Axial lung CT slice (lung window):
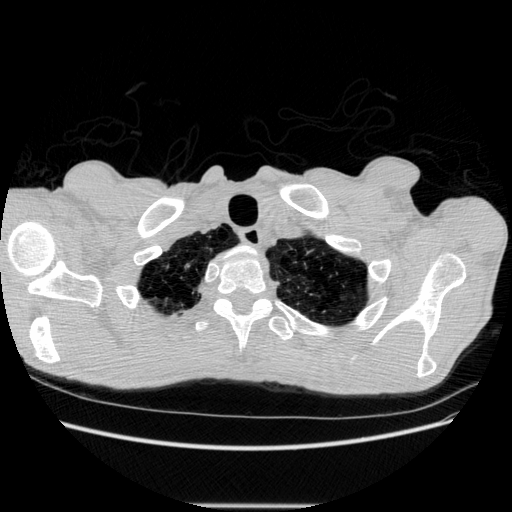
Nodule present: no